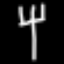
Label: fork